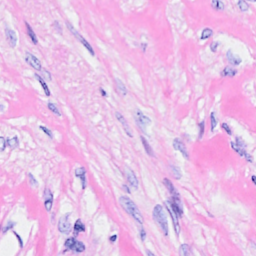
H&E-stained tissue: Breast